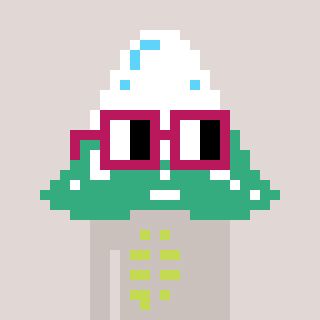
a pixel art character with square dark red glasses, a snowy mountain-shaped head and a foggrey-colored body on a warm background